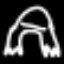
Label: frog